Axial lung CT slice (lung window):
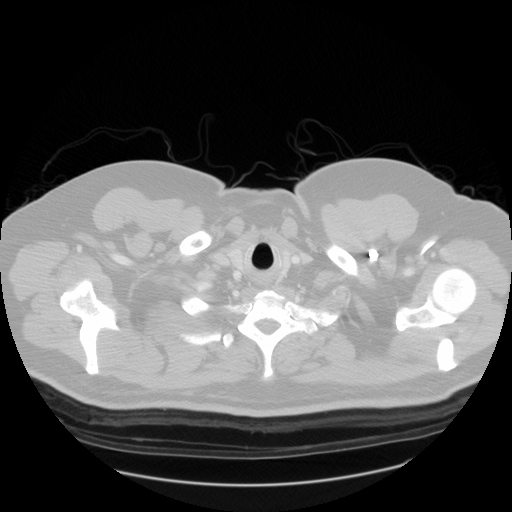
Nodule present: no